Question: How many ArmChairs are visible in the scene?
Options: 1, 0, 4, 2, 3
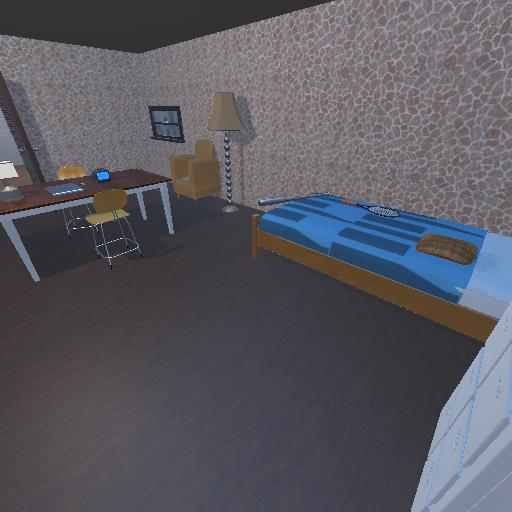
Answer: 1